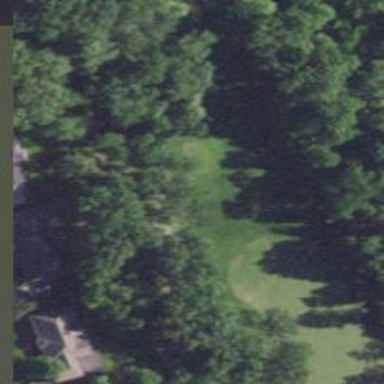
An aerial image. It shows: Path used for both walking and golf.